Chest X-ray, PA view. Patient: 49 years old, sex F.
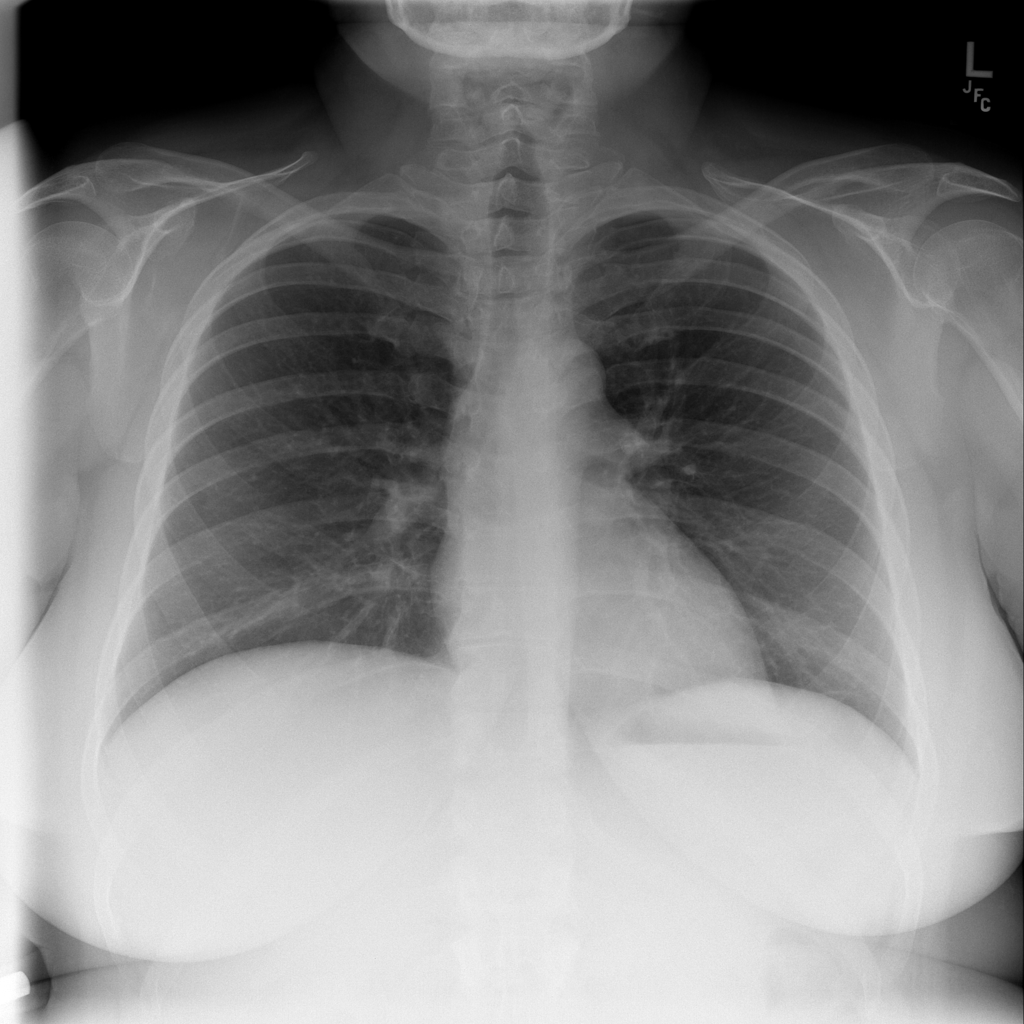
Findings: No Finding